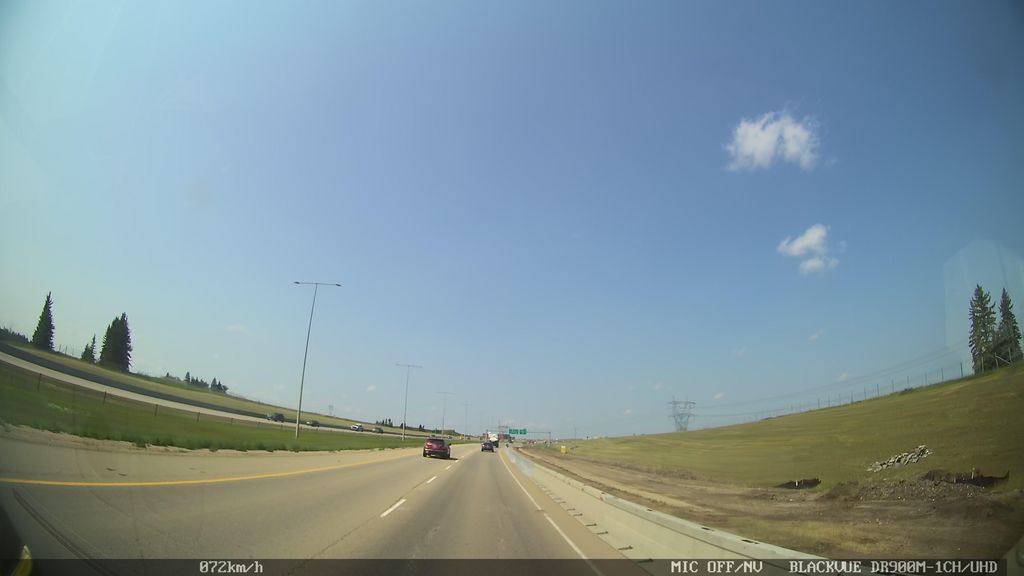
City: edmonton